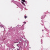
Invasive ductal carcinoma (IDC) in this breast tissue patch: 0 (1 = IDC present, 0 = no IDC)